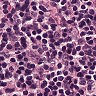
Metastatic tissue present: no